Question: I have added a 'AbstractGenericHttpMessageConverter' to Spring that looks the following:
'''
public class SongConverter extends AbstractGenericHttpMessageConverter<Song> {
public SongConverter() {
super(new MediaType("text", "csv"));
}
@Override
protected void writeInternal(@NonNull Song song, Type type, HttpOutputMessage outputMessage) throws IOException, HttpMessageNotWritableException {
try (var writer = new OutputStreamWriter(outputMessage.getBody())) {
new StatefulBeanToCsvBuilder<>(writer).withSeparator(',').build().write(song);
} catch (CsvDataTypeMismatchException | CsvRequiredFieldEmptyException ex) {
log.error("Error while writing song to csv", ex);
}
}
@Override
public boolean canWrite(Type type, Class<?> clazz, MediaType mediaType) {
return super.canWrite(clazz, mediaType) && clazz == Song.class;
}
}
'''
And then in my Swagger Docs I get both fields in my Swagger generated code
Here is an image:
, however the CSV example doesn't change and remains of type JSON. When I added XML it was correct and changed accordingly.
For reference here is my Config Bean:
'''
@Bean
public WebMvcConfigurer configurer() {
return new WebMvcConfigurer() {
@Override
public void configureContentNegotiation(@NonNull ContentNegotiationConfigurer configurer) {
configurer.parameterName("mediaType").ignoreAcceptHeader(false)
.defaultContentType(MediaType.APPLICATION_JSON)
.mediaType("xml", MediaType.APPLICATION_XML)
.mediaType("csv", new MediaType("text", "csv"))
.mediaType("json", MediaType.APPLICATION_JSON);
}
@Override
public void extendMessageConverters(List<HttpMessageConverter<?>> converters) {
converters.add(new SongConverter());
//converters.add(new SongsConverter());
}
};
}
'''
Is there something I'm missing? I'm aware of the workaround with overriding the default of the API, but that solution seems rather sketchy.
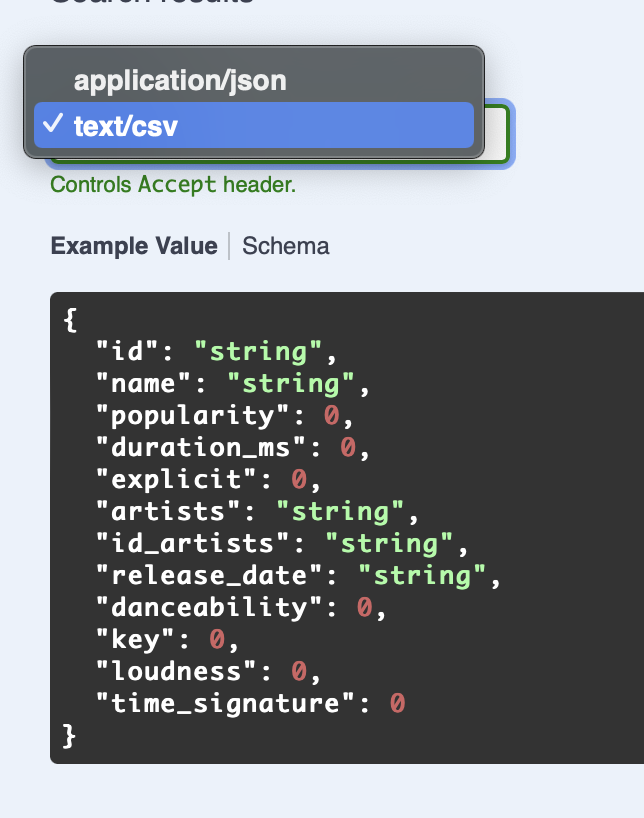
Answer: I would do it with "swagger annotations" like so:
'''
package com.example.springboot3openapi;
import io.swagger.v3.oas.annotations.Operation;
import io.swagger.v3.oas.annotations.media.Content;
import io.swagger.v3.oas.annotations.media.ExampleObject;
import io.swagger.v3.oas.annotations.media.Schema;
import io.swagger.v3.oas.annotations.responses.ApiResponse;
import org.springframework.http.ResponseEntity;
import org.springframework.web.bind.annotation.GetMapping;
import org.springframework.web.bind.annotation.RestController;
@RestController
public class SomeController {
@Operation(summary = "Get some", responses = {
@ApiResponse(
description = "Successful Operation",
responseCode = "200",
content = {
@Content(
mediaType = "application/json",
schema = @Schema(implementation = SomeObject.class)
),
@Content( // !
mediaType = "text/csv",
schema = @Schema(implementation = SomeObject.class),
examples = { // !!
@ExampleObject(value = "foo;bar
string;string
") // <- your csv string here
}
)
}
),
@ApiResponse(responseCode = "401", description = "Authentication Failure", content = @Content) // ,...
})
@GetMapping(value = "some", produces = {"text/csv", "application/json"})
public ResponseEntity<SomeObject> somePost() {
return ResponseEntity.ok(new SomeObject("Hello", "World"));
}
}
'''
Produces UI like:
<URL>
This is a openapi-v3 solution, for v2 please replace with the according annotations. Tested with sprin-boot:3.0.0 (-> <URL>. #